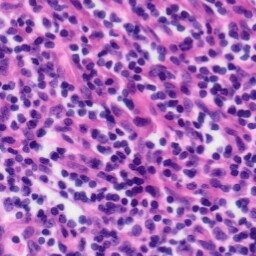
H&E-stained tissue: Tonsil